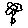
Label: flower